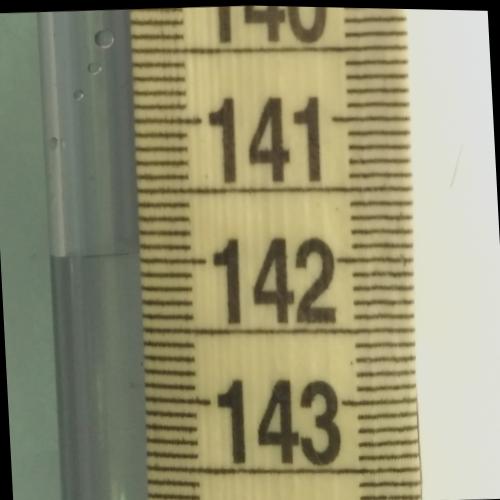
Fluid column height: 141.9 cm